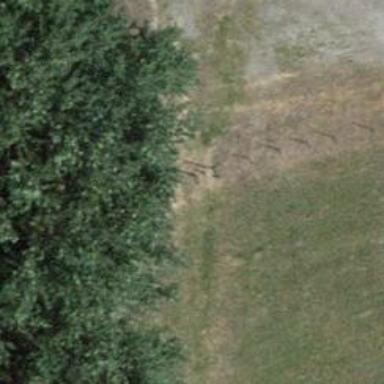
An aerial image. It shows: Wire fence.